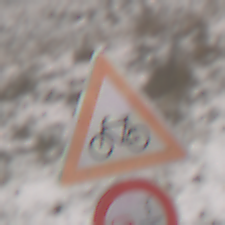
Verkehrszeichen: RadverkehrRechts
Zusatzzeichen unten: VerbotUeberholenEinspurigeFahrzeuge
Umgebung: Outdoor, Nature
Tageszeit: Midday
Wetter: Overcast
Licht: Natural
Jahreszeit: Winter
Kontrast: LowContrast